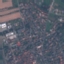
Land use / land cover: Residential